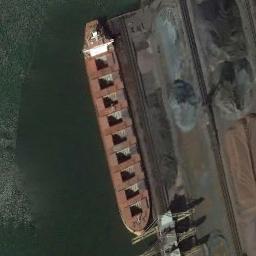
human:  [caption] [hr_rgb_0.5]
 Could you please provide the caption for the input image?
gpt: An orange-red bulk carrier docked by the dock with some powdery cargo .

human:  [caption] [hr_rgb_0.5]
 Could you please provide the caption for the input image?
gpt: A ship is beside the dock .

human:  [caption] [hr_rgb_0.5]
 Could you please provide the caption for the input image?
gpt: There is a ship in the green water on the shore .

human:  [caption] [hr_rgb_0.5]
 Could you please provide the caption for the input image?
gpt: The orange ship is docked at the dock and the water is dark green .

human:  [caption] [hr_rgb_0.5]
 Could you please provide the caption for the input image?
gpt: The brown ship is at the harbor .